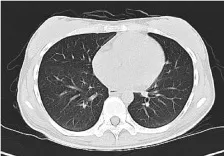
(G) Chest HRCT on day 7.
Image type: radiology (ct)